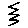
Label: zigzag